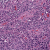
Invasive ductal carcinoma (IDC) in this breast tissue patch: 1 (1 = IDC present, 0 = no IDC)